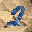
Label: 2